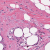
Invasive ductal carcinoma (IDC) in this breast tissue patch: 0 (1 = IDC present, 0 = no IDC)